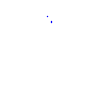
Particle: kaon